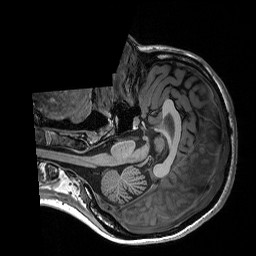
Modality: T1w
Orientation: axial
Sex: female